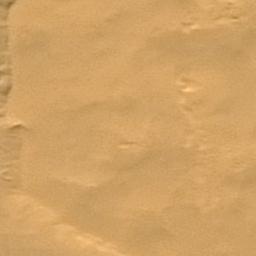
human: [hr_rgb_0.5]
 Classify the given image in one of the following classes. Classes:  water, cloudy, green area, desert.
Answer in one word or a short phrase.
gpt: desert